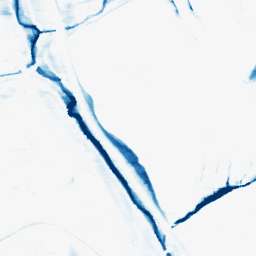
Category: morphological
Decomposition family: morphological_rect
Decomposition parameters: operation: closing
width: 20
height: 5
Upsampling method: quartic
Upsampling parameters: scale: 2
Upsampling scale: 2